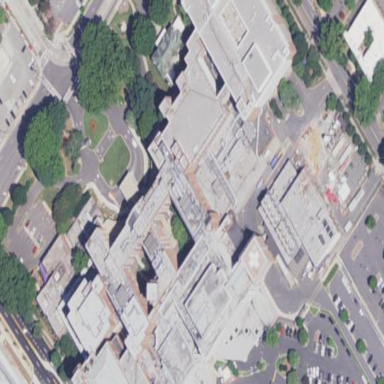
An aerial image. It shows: Hospital providing healthcare services.